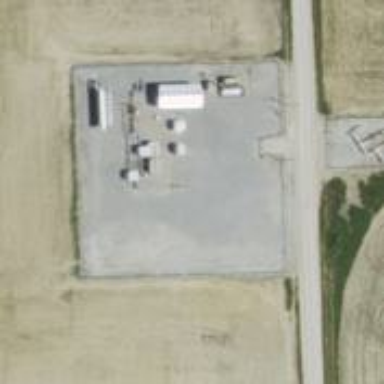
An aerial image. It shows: Distribution-level substation enclosed by fence.